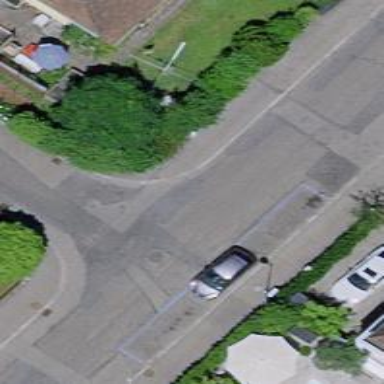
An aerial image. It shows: Kerb barrier.